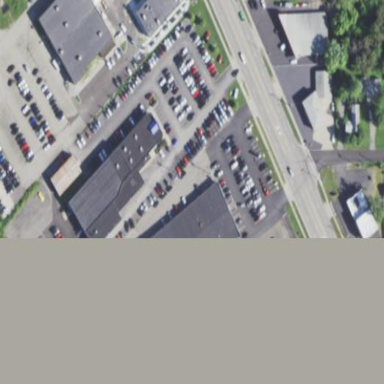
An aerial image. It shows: Car repair shop located in building.